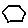
Label: hexagon